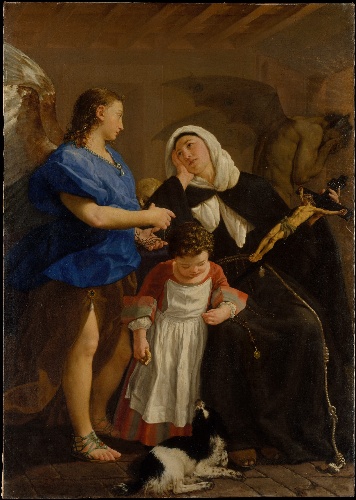
Title: Saint Margaret of Cortona
Artist: Gaspare Traversi
Artist bio: Italian, Neapolitan, ca. 1722–1770
Date: ca. 1758
Object type: Painting
Classification: Paintings
Medium: Oil on canvas
Dimensions: 67 3/4 x 48 1/4 in. (172.1 x 122.6 cm)
Department: European Paintings
Credit line: Gwynne Andrews Fund, 1968
Accession year: 1968
Repository: Metropolitan Museum of Art, New York, NY
Tags: Boys|Women|Saints|Angels|Dogs|Devil|Nuns